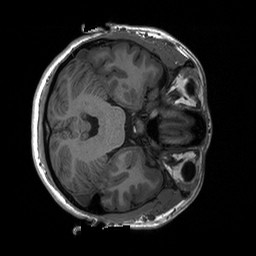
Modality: T1w
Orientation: axial
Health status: healthy
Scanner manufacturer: siemens
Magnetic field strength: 3 T
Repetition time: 2.3 s
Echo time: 0.00207 s